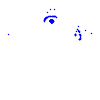
Particle: electron